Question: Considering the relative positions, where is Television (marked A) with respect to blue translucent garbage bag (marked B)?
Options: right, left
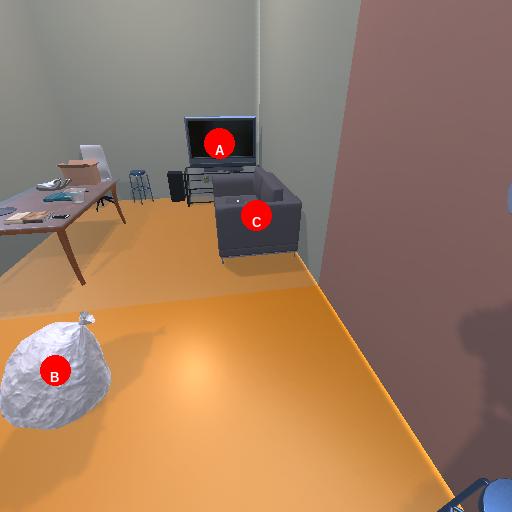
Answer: right